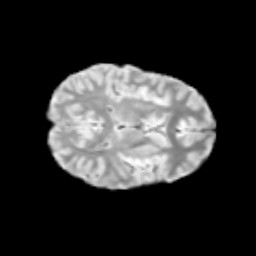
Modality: T2w
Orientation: axial
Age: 10
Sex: female
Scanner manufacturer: siemens
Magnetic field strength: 3 T
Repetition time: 3.8 s
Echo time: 0.07 s